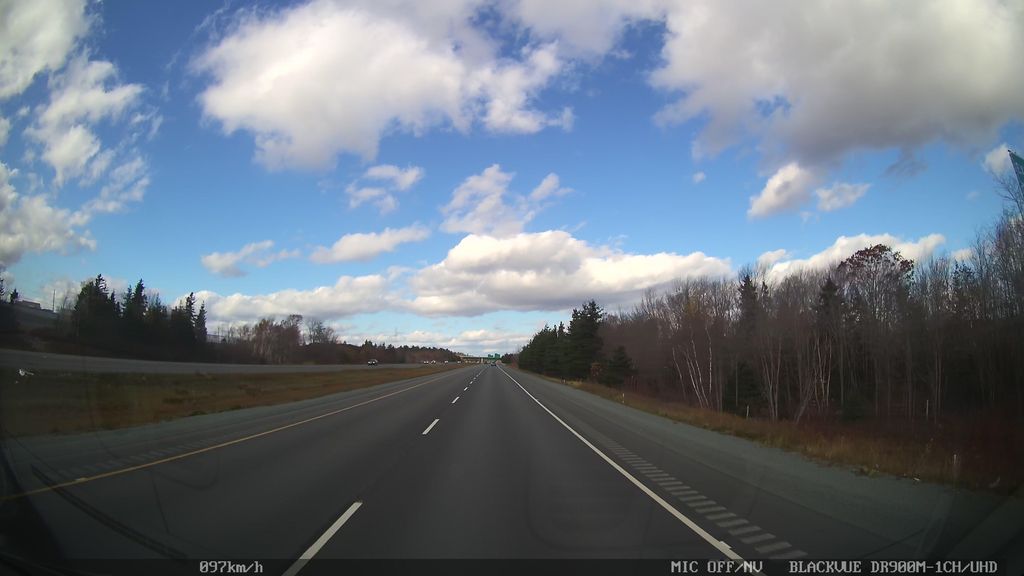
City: halifax